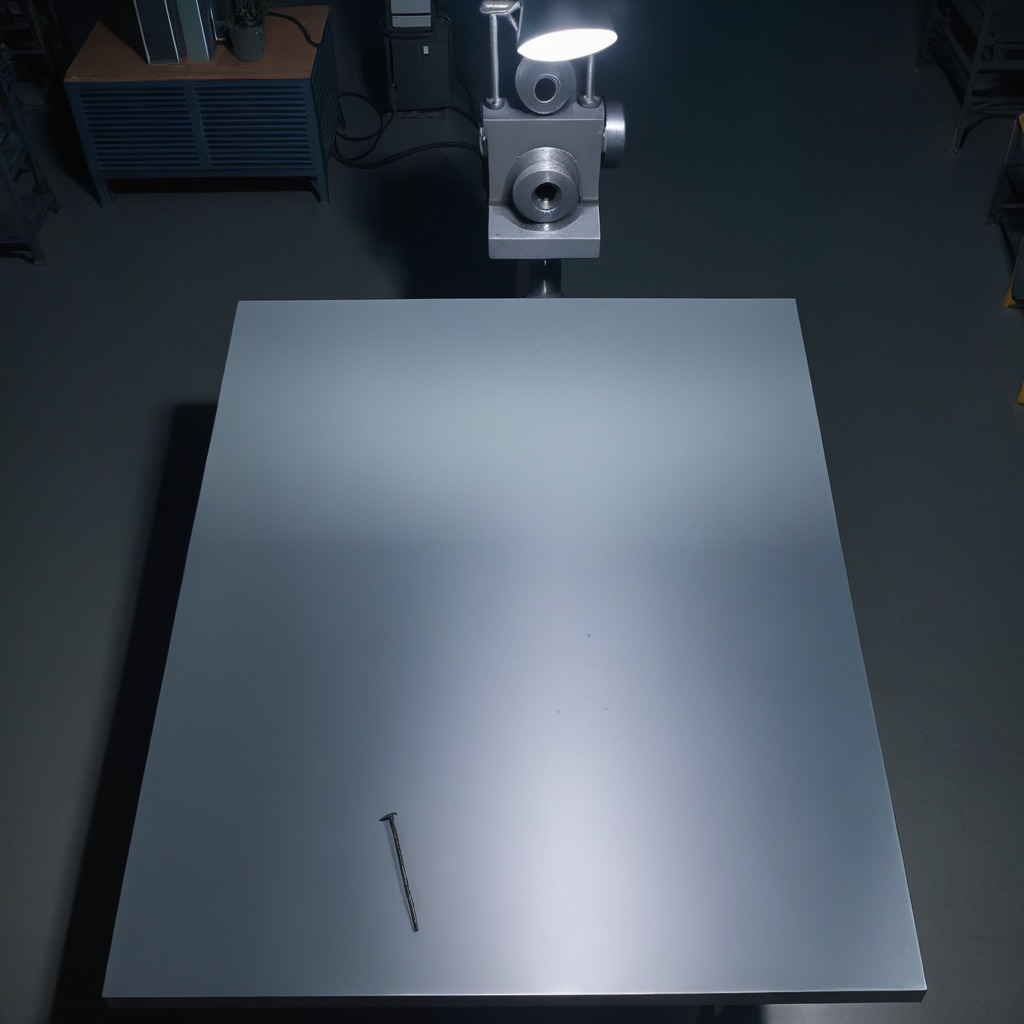
A nail is lying on the tabletop.